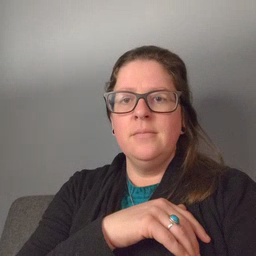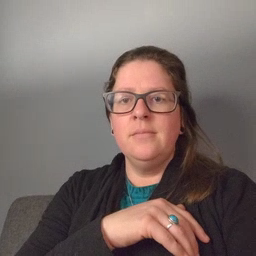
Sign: night